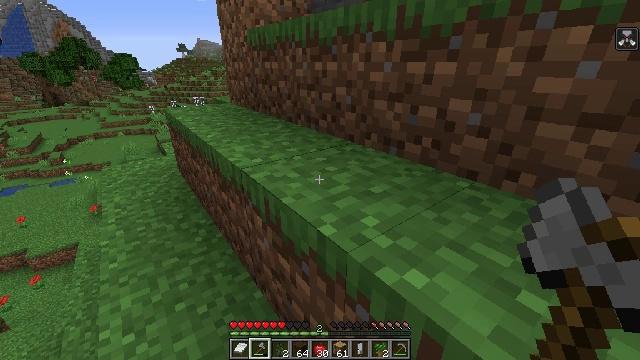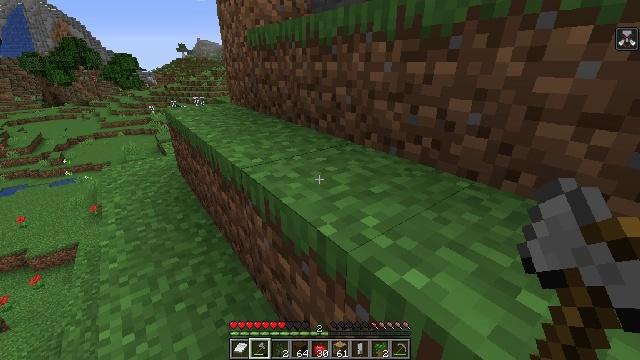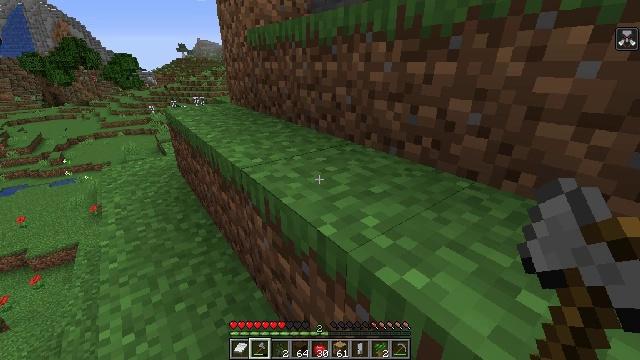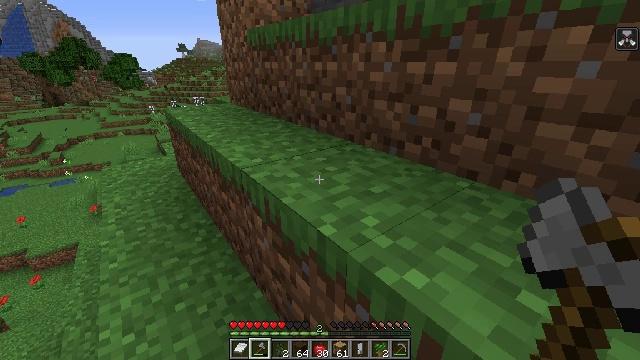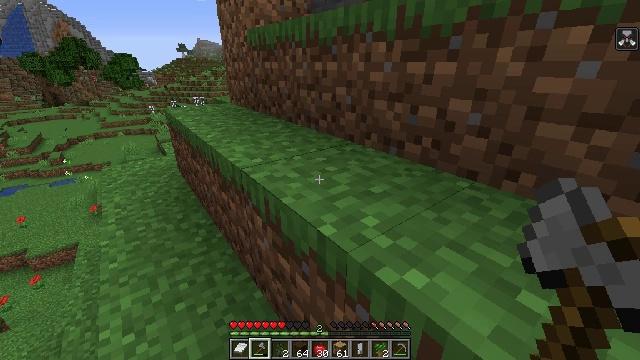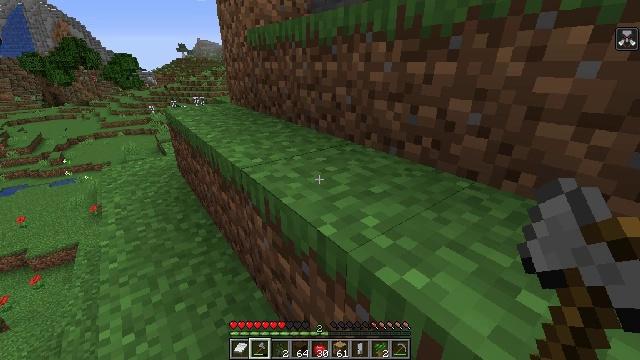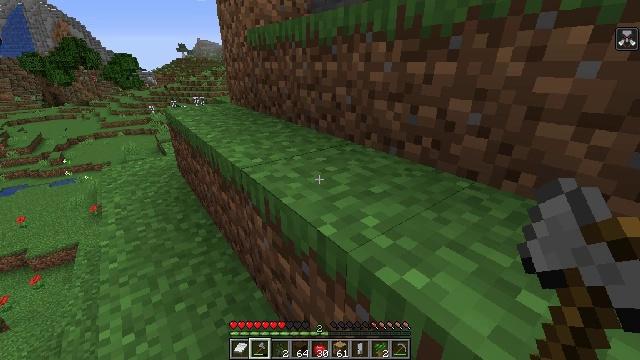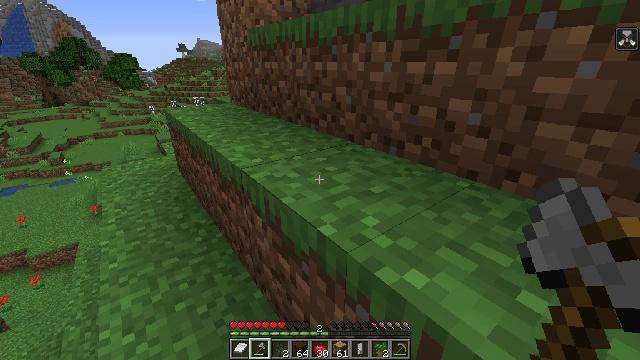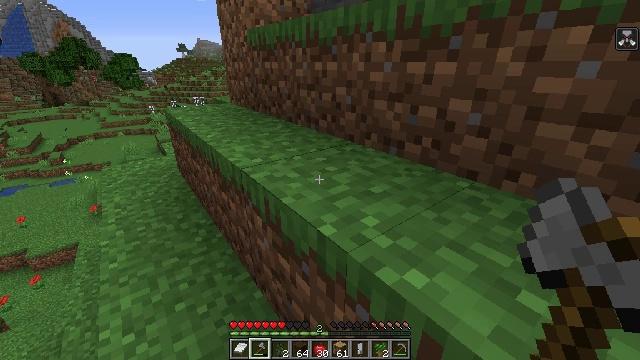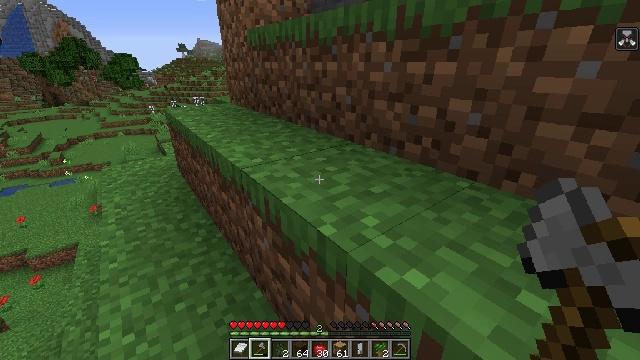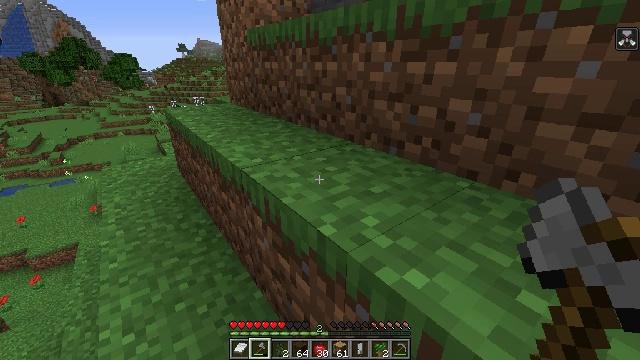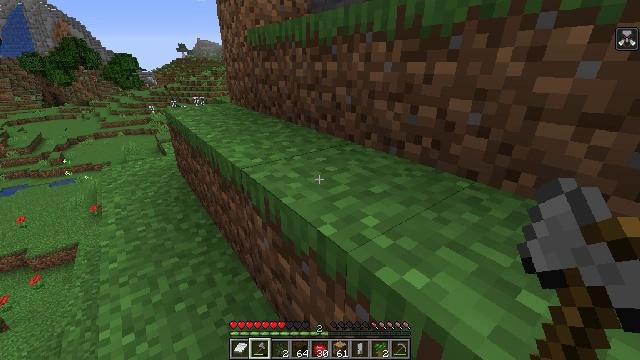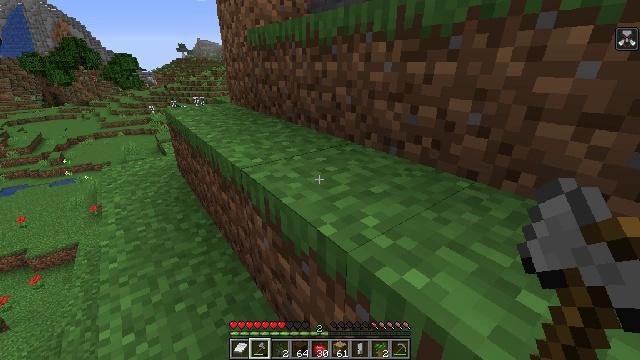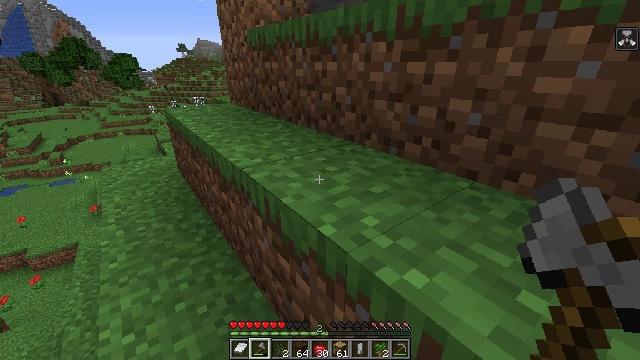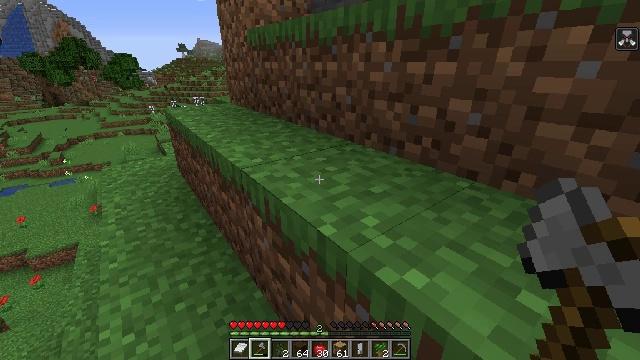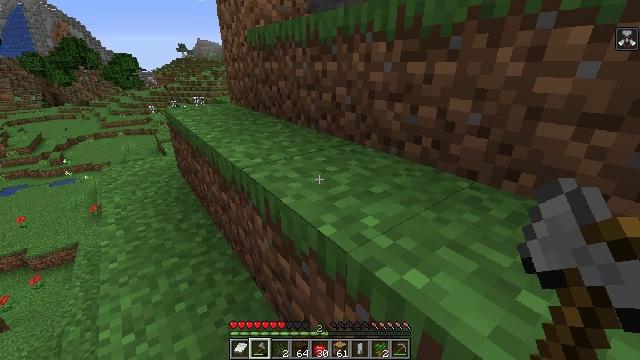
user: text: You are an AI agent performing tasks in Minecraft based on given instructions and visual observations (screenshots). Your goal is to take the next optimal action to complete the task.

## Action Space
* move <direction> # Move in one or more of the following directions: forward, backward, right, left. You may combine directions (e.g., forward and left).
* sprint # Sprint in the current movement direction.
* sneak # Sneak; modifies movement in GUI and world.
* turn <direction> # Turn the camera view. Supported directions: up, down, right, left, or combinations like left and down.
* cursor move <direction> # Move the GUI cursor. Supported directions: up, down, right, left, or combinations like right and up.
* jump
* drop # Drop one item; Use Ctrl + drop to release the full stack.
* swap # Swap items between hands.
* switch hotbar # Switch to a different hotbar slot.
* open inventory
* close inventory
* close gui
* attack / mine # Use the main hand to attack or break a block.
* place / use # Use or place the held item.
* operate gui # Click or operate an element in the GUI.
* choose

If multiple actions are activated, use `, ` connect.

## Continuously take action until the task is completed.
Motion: motion action
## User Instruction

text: Use shears to efficiently mine dark oak leaves.
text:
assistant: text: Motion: no_op
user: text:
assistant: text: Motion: no_op
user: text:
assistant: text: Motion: no_op
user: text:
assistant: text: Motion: no_op
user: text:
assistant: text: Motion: no_op
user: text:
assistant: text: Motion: no_op
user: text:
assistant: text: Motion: no_op
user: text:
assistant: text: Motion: no_op
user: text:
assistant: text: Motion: no_op
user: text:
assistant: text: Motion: no_op
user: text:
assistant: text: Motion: no_op
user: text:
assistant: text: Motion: no_op
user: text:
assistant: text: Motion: no_op
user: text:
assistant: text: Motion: no_op
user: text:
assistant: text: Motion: no_op
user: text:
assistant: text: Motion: no_op
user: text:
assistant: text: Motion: no_op
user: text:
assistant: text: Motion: no_op
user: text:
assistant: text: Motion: no_op
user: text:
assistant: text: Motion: no_op
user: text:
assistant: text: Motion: no_op
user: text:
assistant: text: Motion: no_op
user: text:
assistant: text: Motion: no_op
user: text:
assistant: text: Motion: no_op
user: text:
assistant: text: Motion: no_op
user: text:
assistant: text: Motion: no_op
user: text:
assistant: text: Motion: no_op
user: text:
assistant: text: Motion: no_op
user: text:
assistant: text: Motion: no_op
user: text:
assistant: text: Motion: no_op